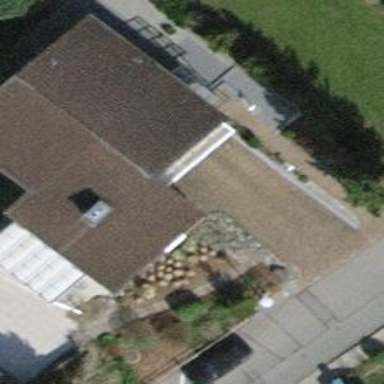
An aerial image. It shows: Detached building.